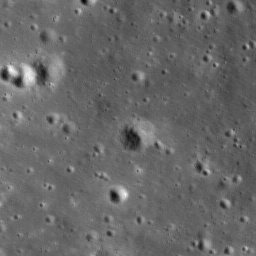
Host type: hard_negative
Lunar coordinates: latitude -16.543, longitude 118.647